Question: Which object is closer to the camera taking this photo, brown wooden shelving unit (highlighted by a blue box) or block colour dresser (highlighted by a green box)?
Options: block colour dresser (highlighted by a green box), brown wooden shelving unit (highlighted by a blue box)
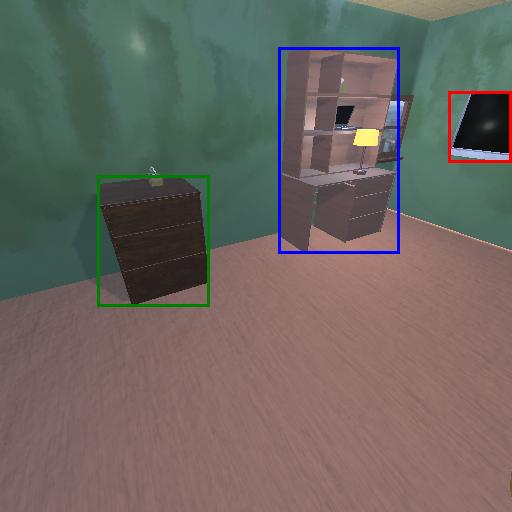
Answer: block colour dresser (highlighted by a green box)